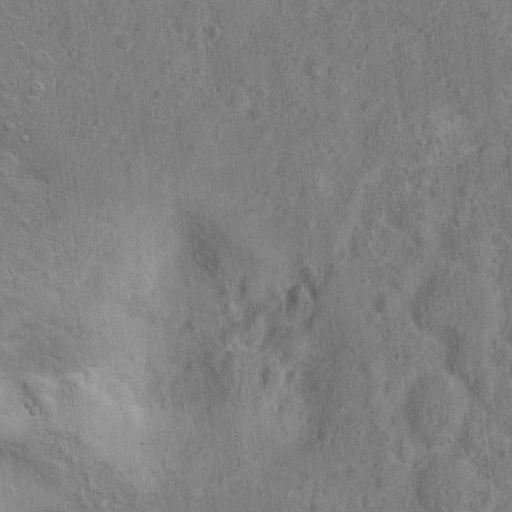
Classes present: Background